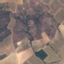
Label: PermanentCrop